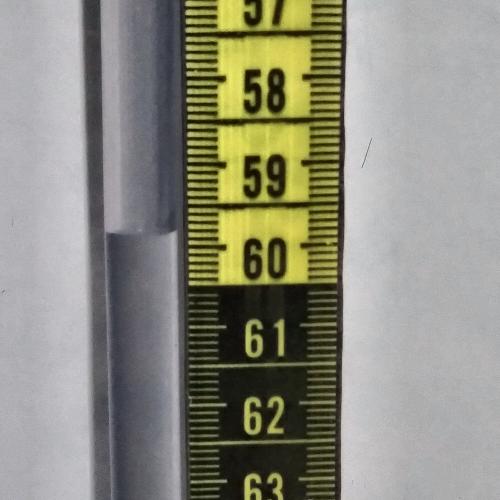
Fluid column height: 59.8 cm